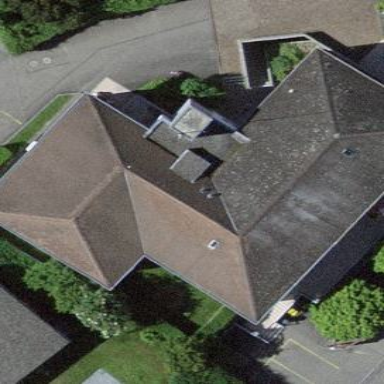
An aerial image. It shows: Building.